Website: walmart
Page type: address-validator
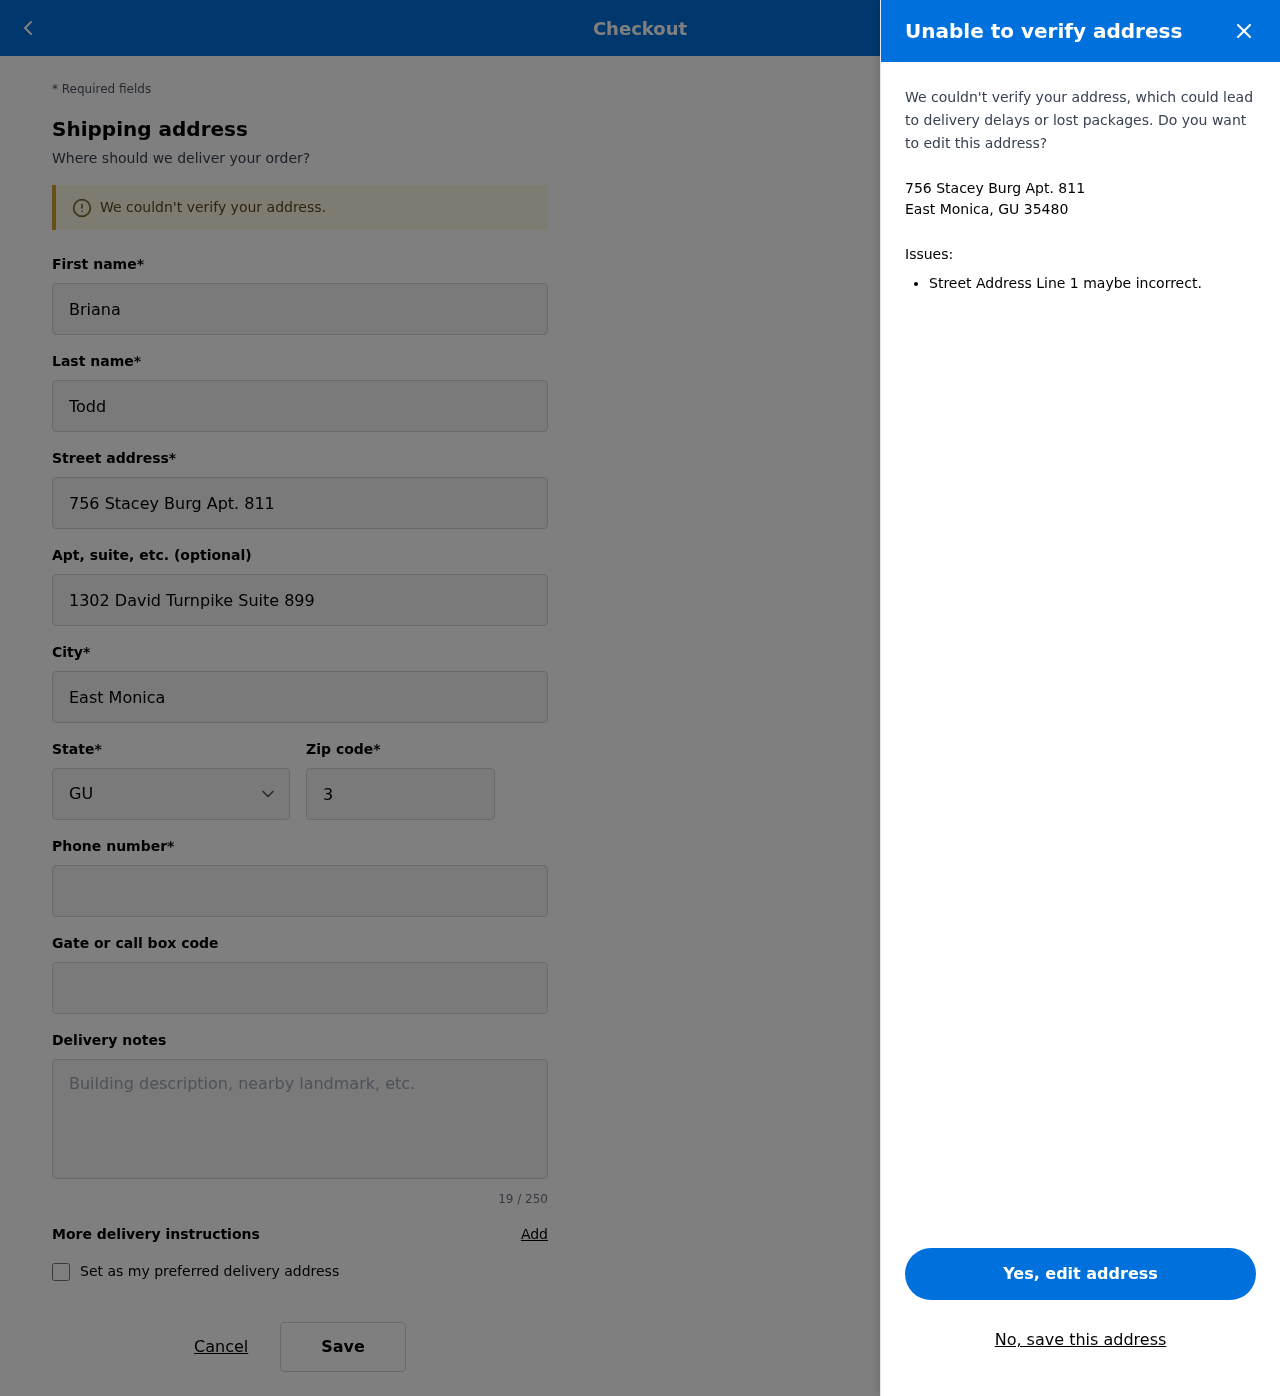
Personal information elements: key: PII_CITY_STATE_ZIP
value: East Monica, GU 35480
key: PII_DELIVERY_INSTRUCTIONS
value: Leave at back porch
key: PII_STATE_ABBR
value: GU
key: PII_STREET
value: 756 Stacey Burg Apt. 811
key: PII_FIRSTNAME
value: Briana
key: PII_LASTNAME
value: Todd
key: PII_STREET2
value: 1302 David Turnpike Suite 899
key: PII_CITY
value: East Monica
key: PII_POSTCODE
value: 35480
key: PII_PHONE
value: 3366231243
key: PII_SECURITY_CODE
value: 9085